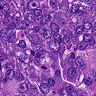
Metastatic tissue present: yes